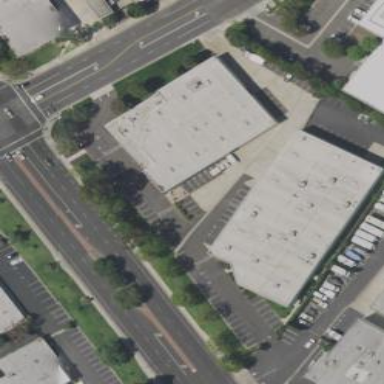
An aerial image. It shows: Commercial building.